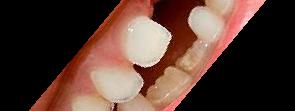
Condition: hypodontia